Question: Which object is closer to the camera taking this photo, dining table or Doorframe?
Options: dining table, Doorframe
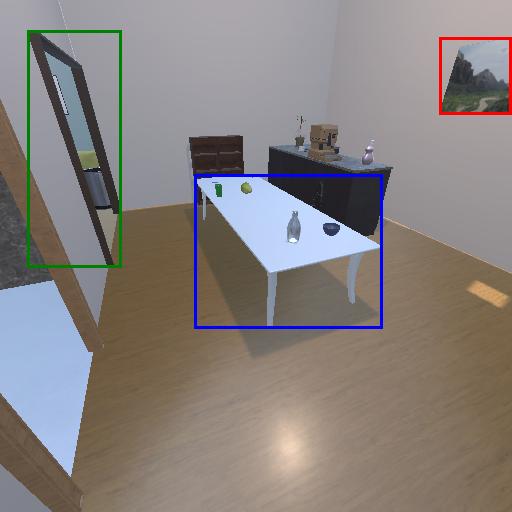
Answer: dining table